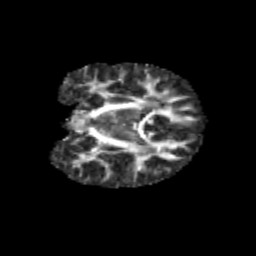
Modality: FA
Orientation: coronal
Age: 12
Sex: female
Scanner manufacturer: siemens
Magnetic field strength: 3 T
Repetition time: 3.8 s
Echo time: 0.07 s